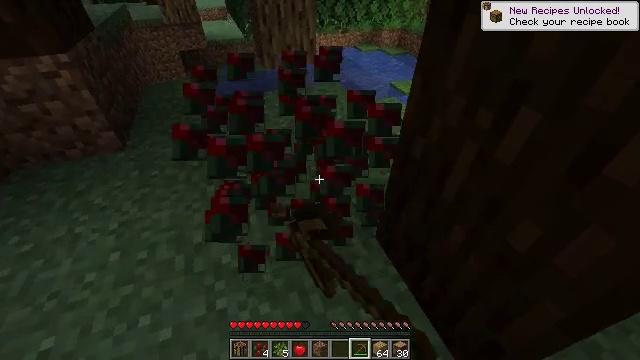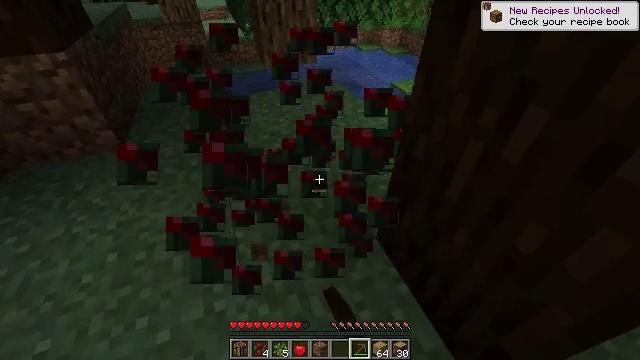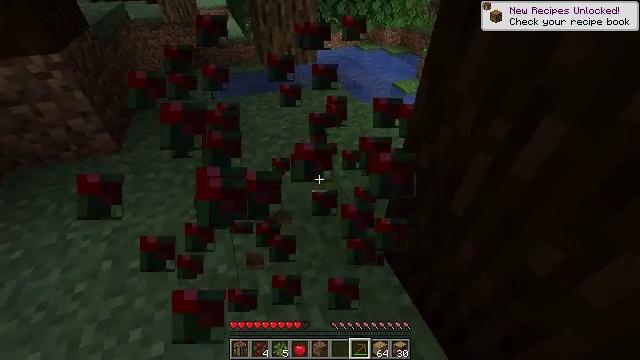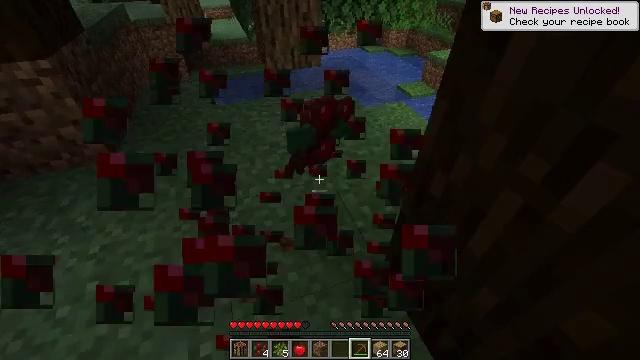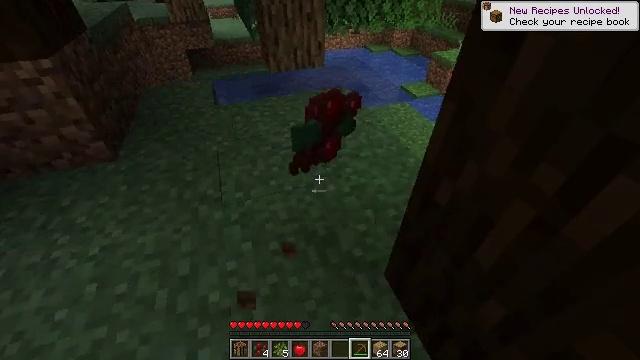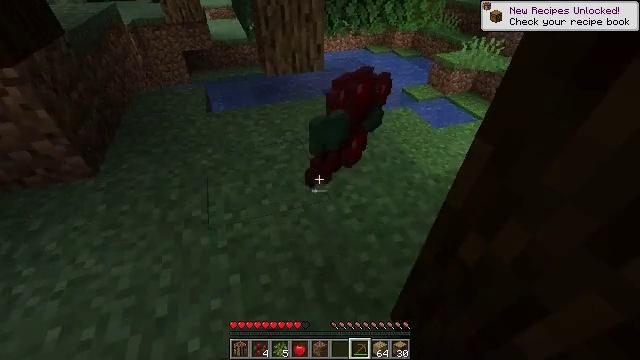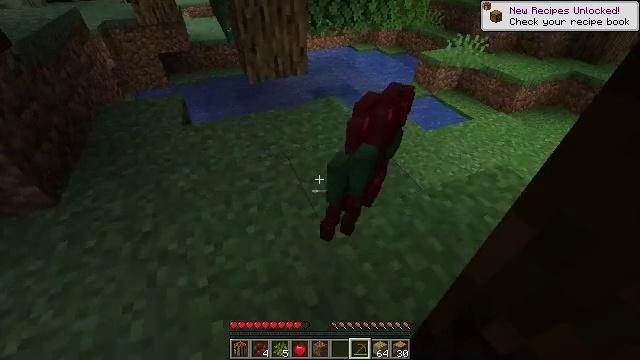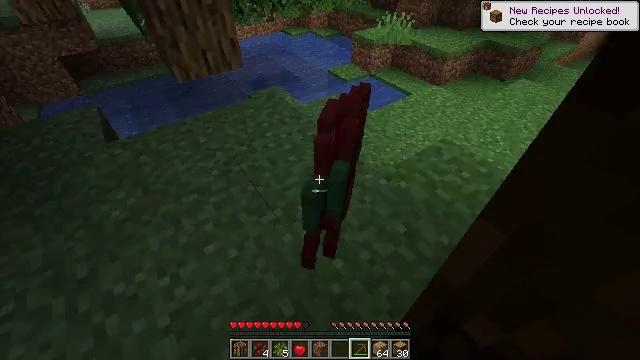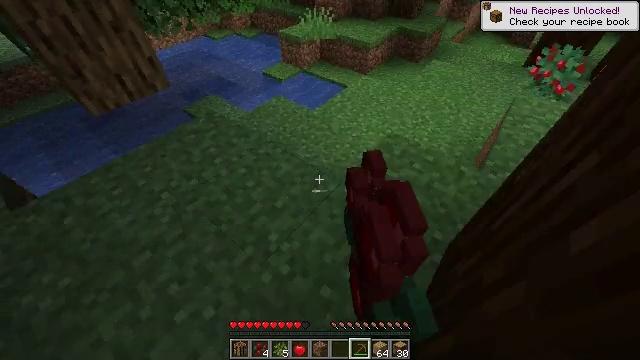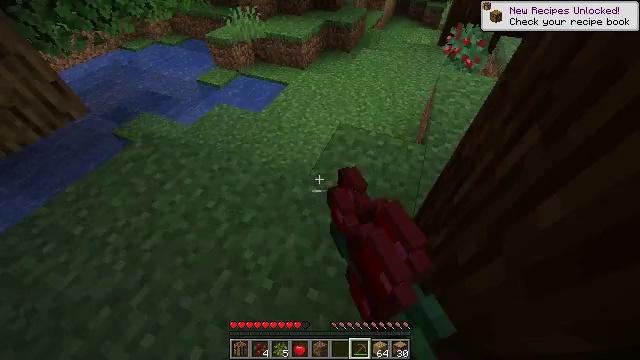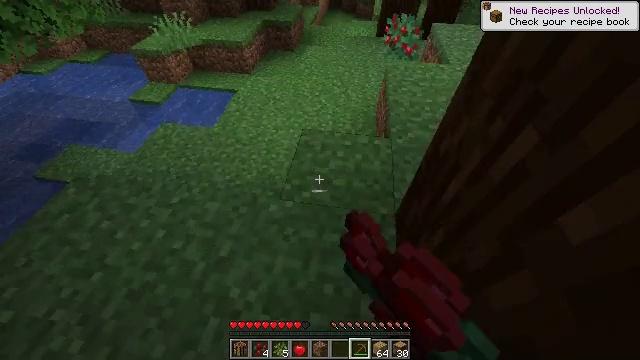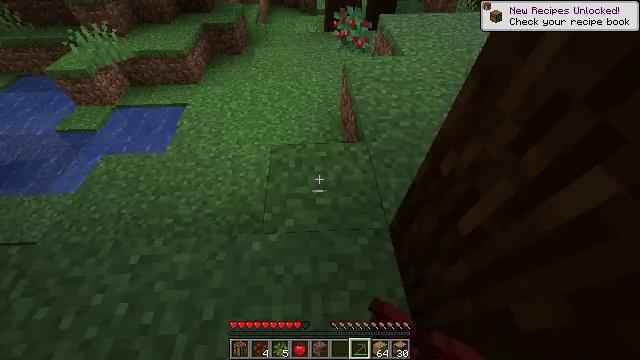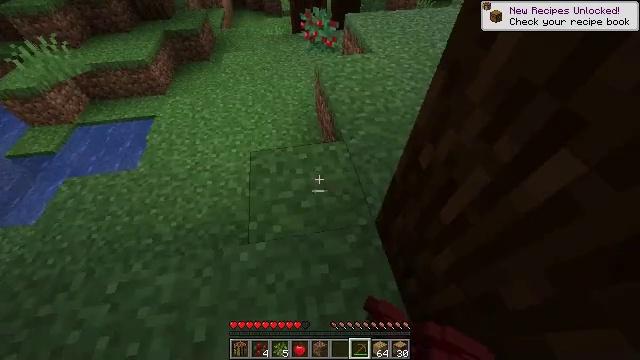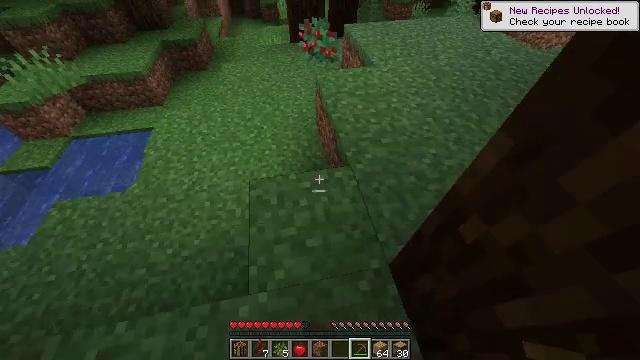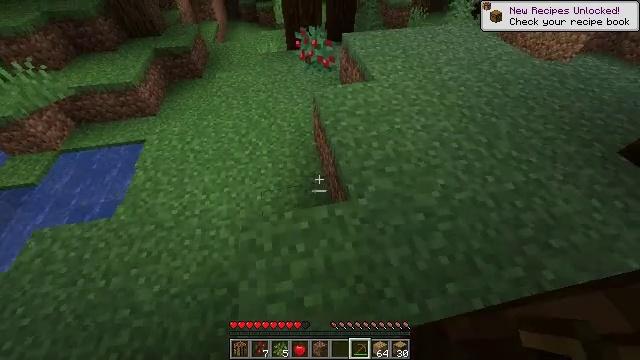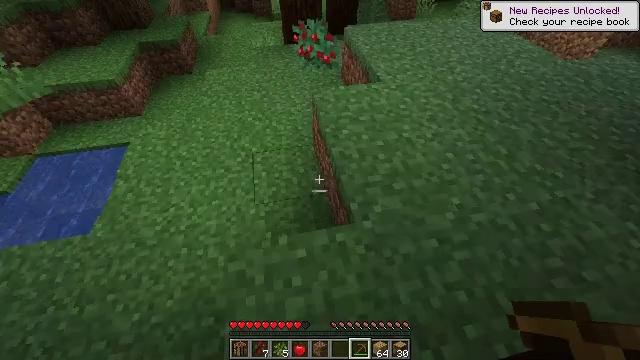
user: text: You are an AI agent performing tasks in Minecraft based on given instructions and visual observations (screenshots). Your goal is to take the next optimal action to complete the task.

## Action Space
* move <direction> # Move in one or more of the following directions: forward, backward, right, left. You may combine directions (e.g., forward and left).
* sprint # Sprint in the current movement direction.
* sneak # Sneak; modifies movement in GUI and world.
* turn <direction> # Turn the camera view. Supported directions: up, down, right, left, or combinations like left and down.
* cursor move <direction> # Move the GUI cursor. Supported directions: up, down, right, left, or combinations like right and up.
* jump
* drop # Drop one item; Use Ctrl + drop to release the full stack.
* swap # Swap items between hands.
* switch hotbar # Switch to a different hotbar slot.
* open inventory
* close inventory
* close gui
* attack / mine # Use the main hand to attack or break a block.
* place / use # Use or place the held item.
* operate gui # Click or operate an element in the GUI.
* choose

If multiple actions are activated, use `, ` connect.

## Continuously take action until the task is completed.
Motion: motion action
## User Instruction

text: Gather sweet berries from the bush.
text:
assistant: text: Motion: no_op
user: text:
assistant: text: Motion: move forward
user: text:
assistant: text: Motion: move forward
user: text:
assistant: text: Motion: move forward
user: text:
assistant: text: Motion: move forward
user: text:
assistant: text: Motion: move forward, turn right
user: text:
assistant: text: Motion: move forward, sprint, turn right and down
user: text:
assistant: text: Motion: move forward, sprint, turn right and down
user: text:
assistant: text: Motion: move forward, sprint, turn right and down
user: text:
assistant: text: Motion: move forward, sprint, turn right
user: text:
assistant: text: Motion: move forward, turn right and down
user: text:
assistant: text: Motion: move forward, turn right
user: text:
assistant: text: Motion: move forward
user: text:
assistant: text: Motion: move forward
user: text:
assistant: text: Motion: move forward
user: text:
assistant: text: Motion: move forward
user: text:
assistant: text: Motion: move forward, sprint
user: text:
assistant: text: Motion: move forward, sprint, turn left
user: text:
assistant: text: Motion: move forward, sprint, turn up
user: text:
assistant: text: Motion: move forward, sprint, turn right and up
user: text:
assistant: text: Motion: move forward, turn right and up
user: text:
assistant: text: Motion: move forward, turn up
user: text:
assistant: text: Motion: move forward, turn left and up
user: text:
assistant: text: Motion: move forward, sprint, turn left
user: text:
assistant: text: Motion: move forward, sprint, turn left
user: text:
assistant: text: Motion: move forward, sprint, turn left and down
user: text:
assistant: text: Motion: move forward, sprint
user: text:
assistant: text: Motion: move forward, turn down
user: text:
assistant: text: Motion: move forward, turn down, attack / mine
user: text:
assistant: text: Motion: move forward, attack / mine